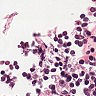
Metastatic tissue present: no